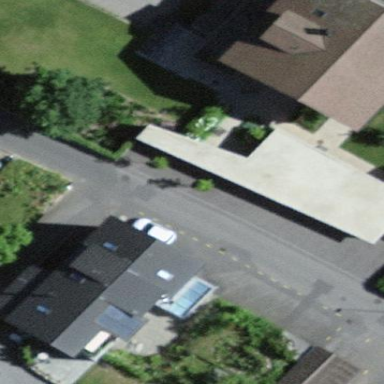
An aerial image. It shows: Garage.